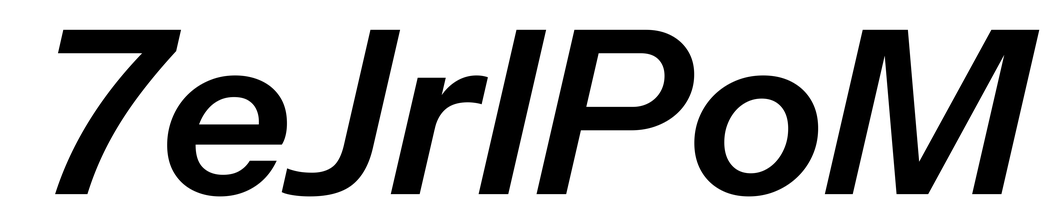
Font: InstrumentSans-Italic_SemiBold_Italic